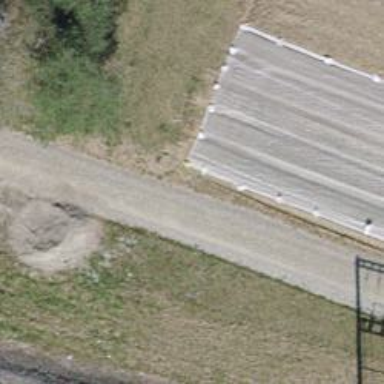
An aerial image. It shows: Compacted grade3 track.